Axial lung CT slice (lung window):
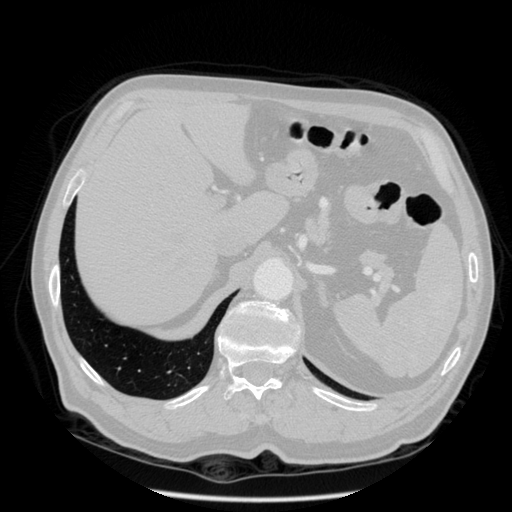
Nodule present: no